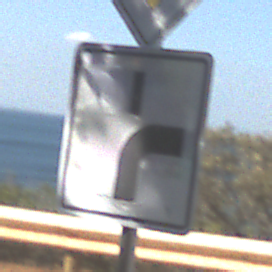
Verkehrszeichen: VerlaufVorfahrtsstrasse8
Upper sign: Vorfahrtsstrasse
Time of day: MorningAfternoon
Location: Outdoor (Nature)
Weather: Clear
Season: NotSpecified
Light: Natural